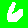
Digit: 6